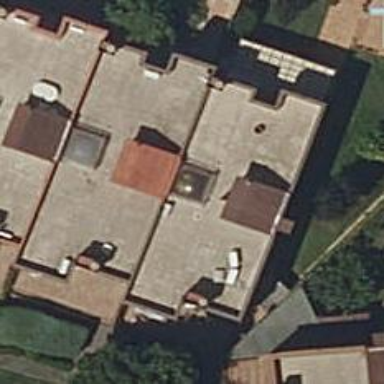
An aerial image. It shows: Terrace building.